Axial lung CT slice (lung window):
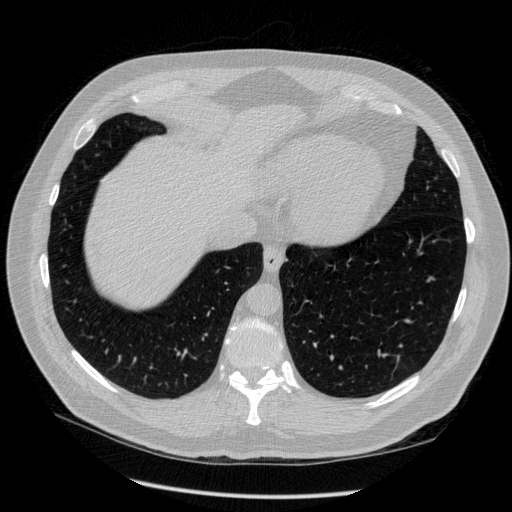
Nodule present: no